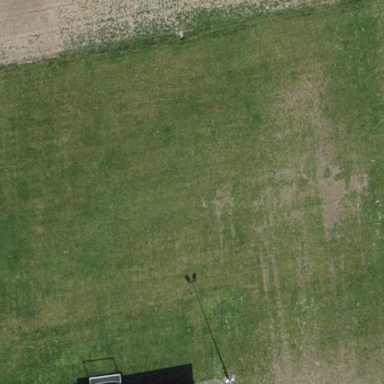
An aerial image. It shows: Soccer pitch for outdoor sports and leisure activities.